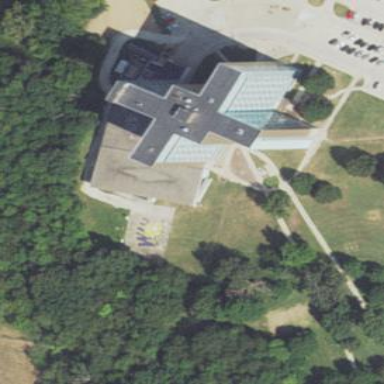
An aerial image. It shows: University building.